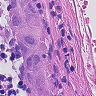
Metastatic tissue present: yes